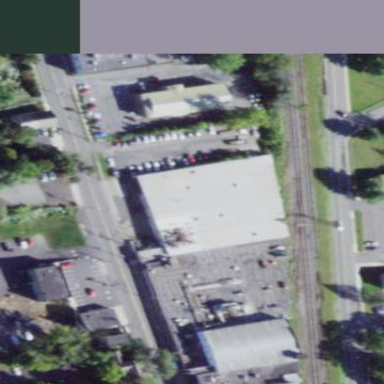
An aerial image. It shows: Industrial building.